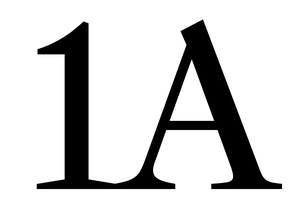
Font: LibreCaslonText_Regular